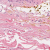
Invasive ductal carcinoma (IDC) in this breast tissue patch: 0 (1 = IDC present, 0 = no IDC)